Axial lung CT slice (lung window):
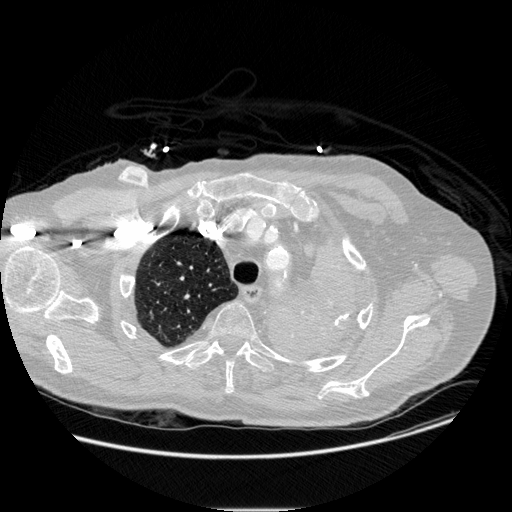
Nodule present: no